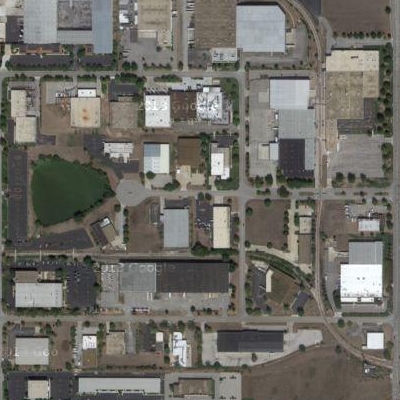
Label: Industry